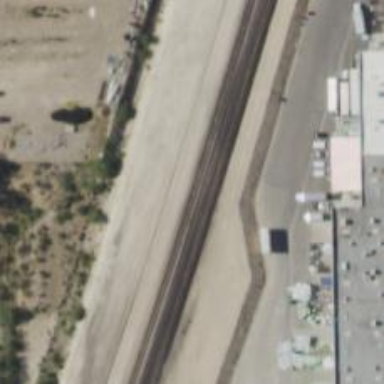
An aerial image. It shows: Railway line running on embankment.